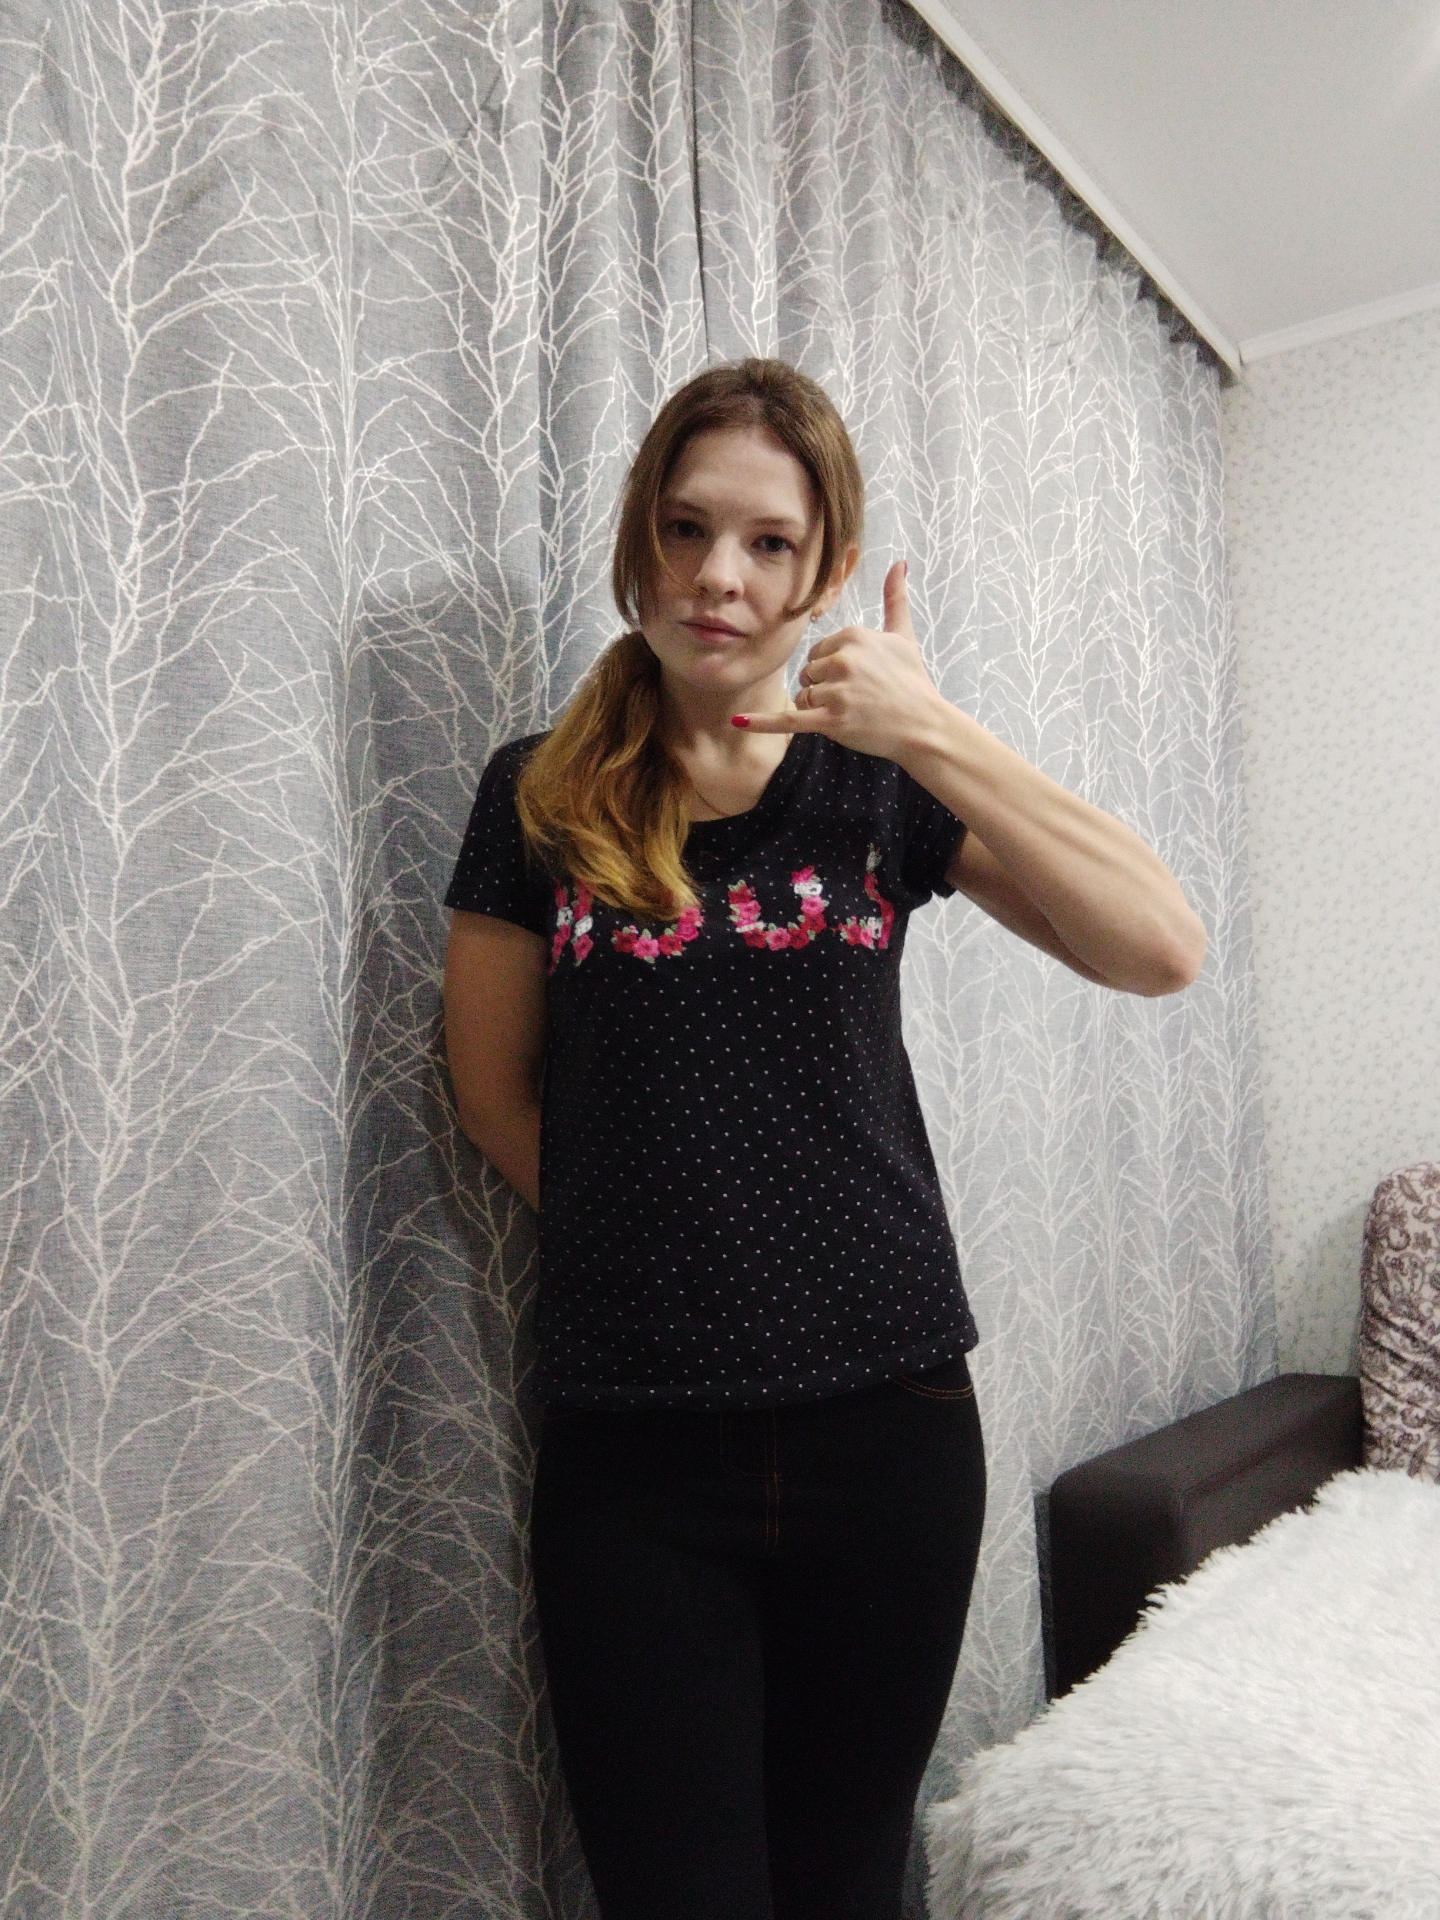
Label: clear